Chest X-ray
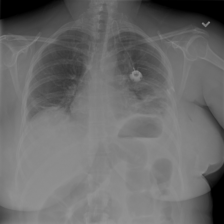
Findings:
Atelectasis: positive
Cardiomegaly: negative
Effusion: negative
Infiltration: negative
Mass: negative
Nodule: negative
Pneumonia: negative
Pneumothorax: negative
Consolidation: negative
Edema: negative
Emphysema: negative
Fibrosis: negative
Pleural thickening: negative
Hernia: negative